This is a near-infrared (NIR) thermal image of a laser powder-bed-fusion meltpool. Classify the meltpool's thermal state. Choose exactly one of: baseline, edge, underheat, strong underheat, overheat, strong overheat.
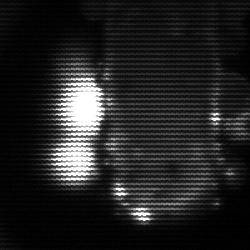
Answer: strong underheat